Interaction volume radius: 5 \u00c5
Interaction volume height: 50 \u00c5
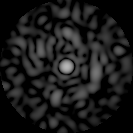
Disorder parameter: 0.8322